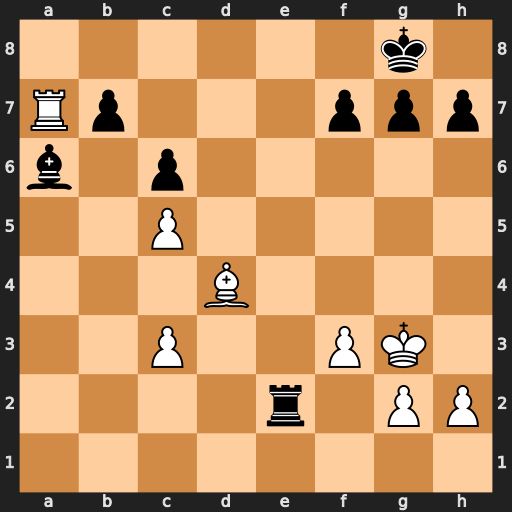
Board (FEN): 6k1/Rp3ppp/b1p5/2P5/3B4/2P2PK1/4r1PP/8
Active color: w
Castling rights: -
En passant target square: -
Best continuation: Ra8+ Re8 Rxe8#